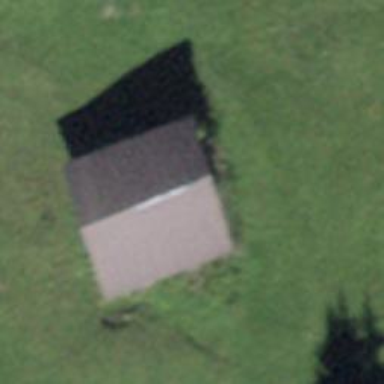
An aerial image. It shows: Farm auxiliary building.